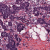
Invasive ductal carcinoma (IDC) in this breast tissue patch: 1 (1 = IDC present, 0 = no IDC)